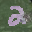
Label: 2